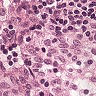
Metastatic tissue present: no